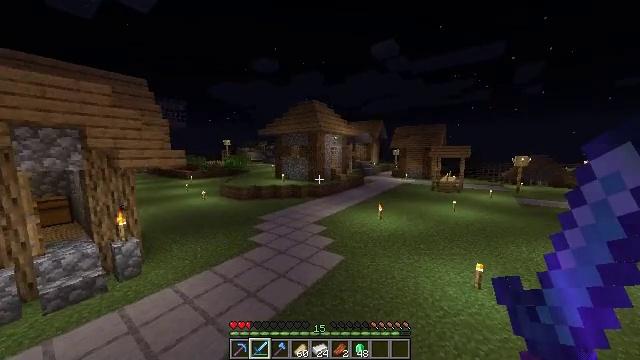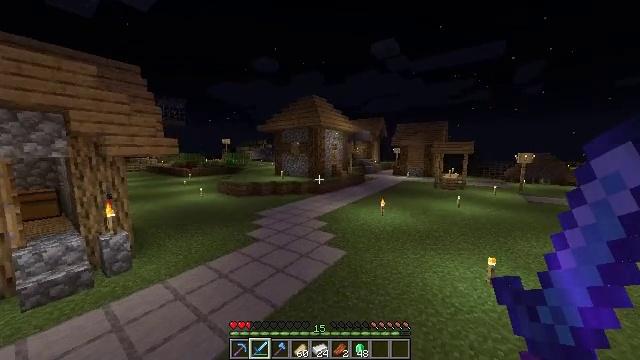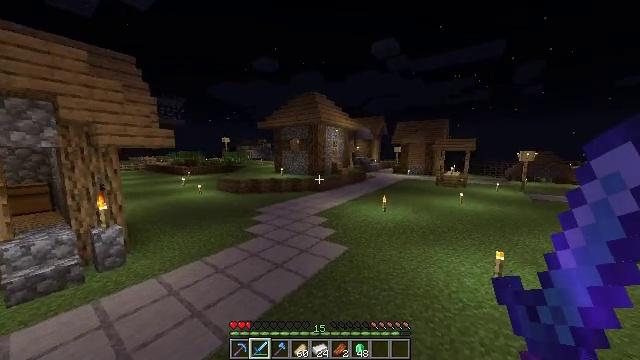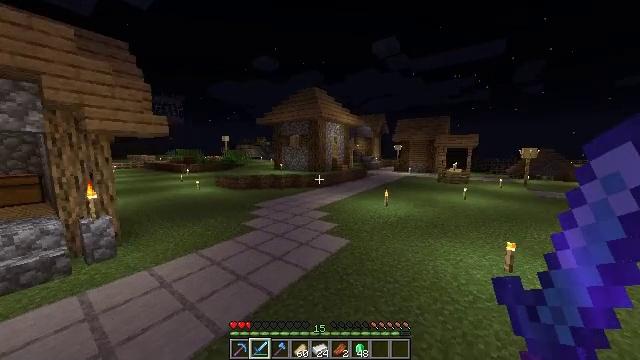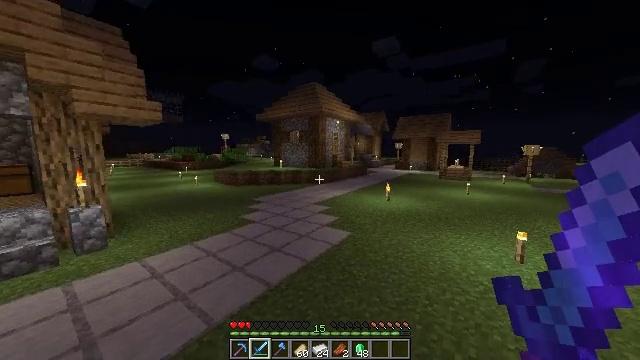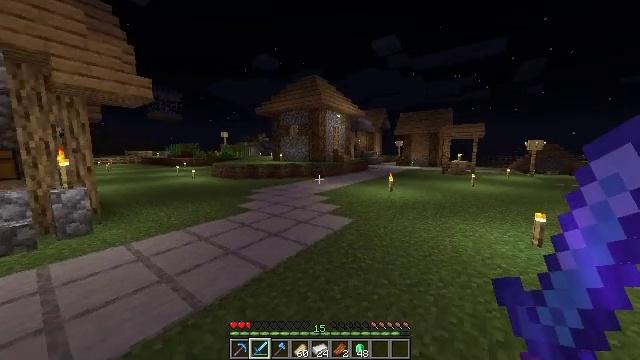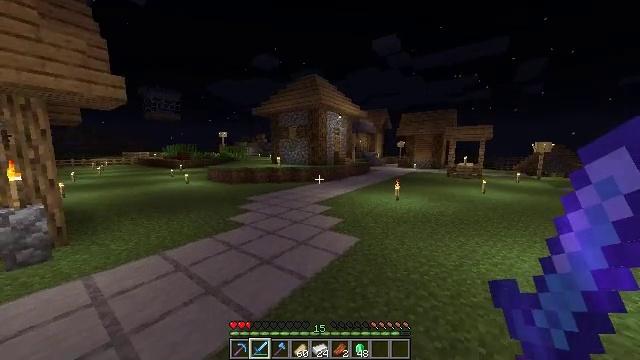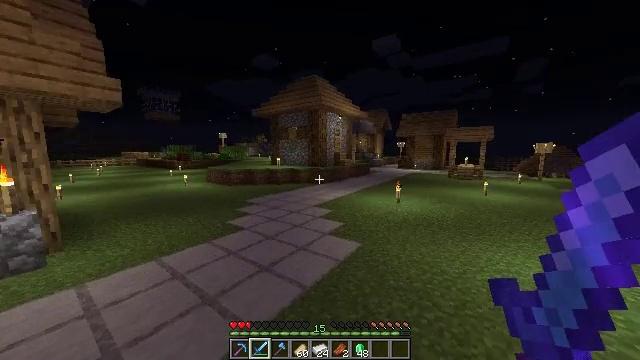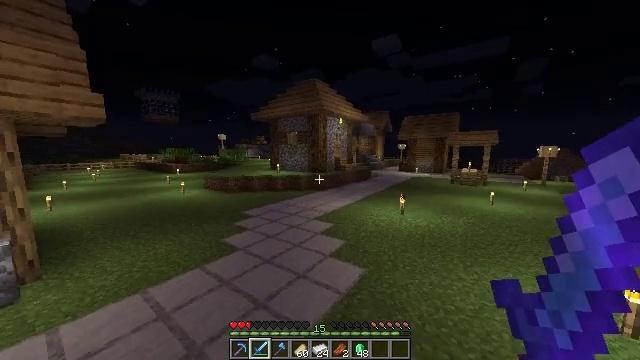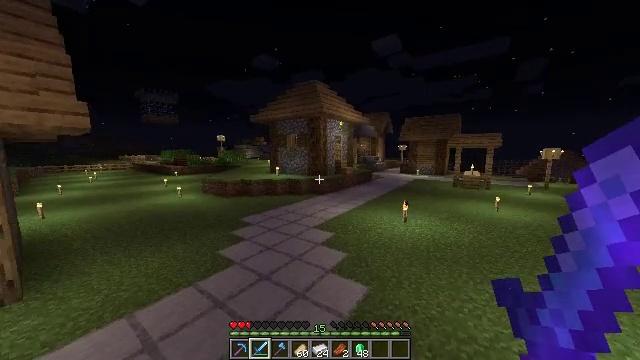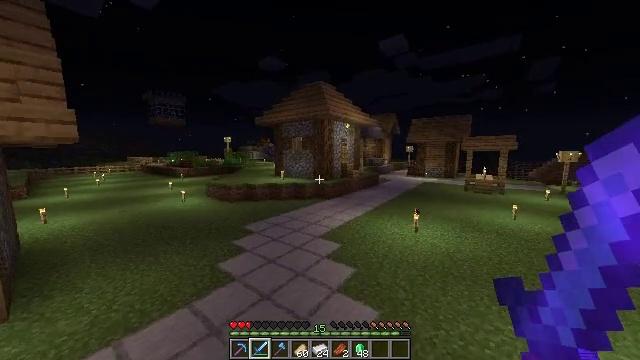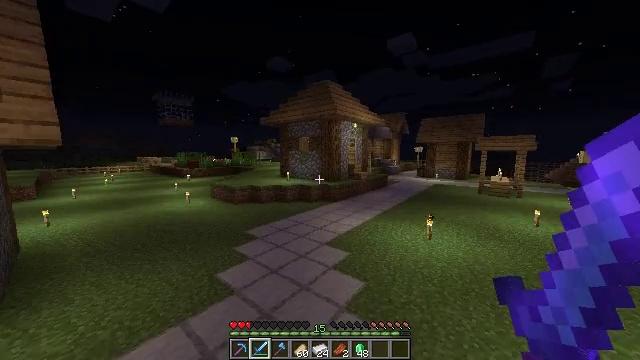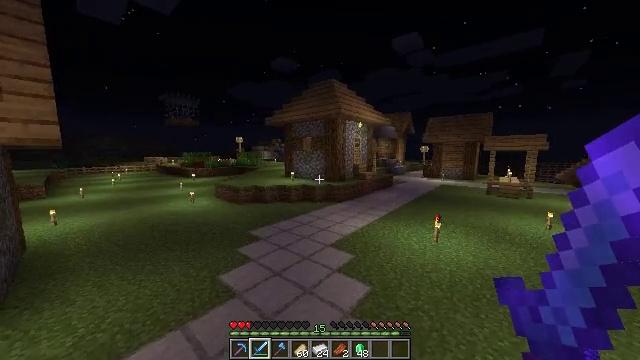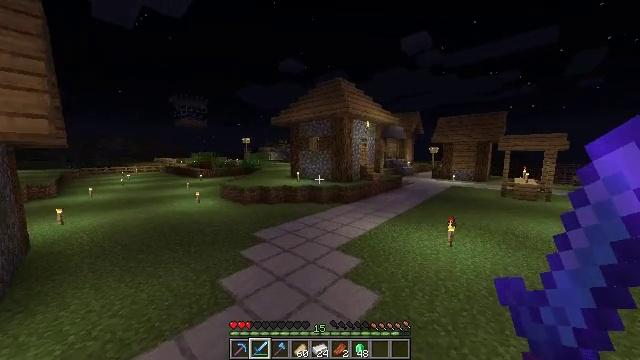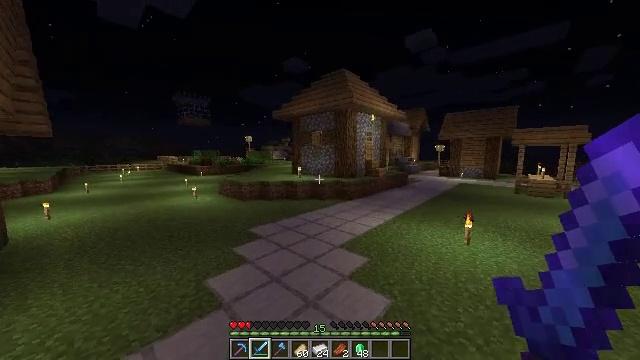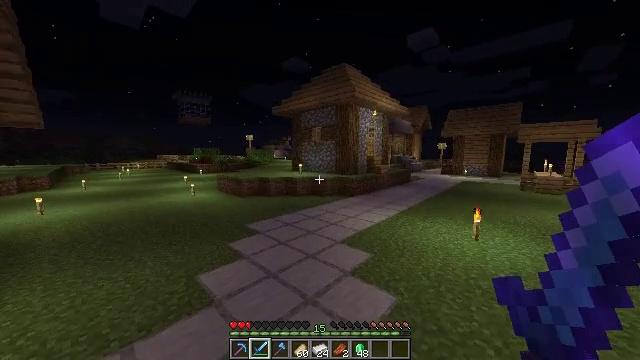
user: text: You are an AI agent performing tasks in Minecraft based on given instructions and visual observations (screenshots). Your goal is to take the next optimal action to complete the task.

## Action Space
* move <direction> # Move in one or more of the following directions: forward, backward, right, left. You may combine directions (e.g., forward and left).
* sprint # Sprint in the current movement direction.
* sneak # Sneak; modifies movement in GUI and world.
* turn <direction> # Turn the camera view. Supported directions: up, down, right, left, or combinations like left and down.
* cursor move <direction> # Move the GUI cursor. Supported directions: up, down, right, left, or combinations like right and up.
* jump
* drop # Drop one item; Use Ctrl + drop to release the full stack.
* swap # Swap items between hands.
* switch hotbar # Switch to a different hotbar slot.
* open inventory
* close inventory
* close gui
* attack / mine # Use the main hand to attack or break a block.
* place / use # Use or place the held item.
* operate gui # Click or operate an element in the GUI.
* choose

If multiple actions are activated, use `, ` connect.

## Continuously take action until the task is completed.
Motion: motion action
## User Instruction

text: Collect the oak planks from the structure.
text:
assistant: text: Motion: move forward, jump
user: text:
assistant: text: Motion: move forward, jump
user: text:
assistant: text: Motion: move forward, sprint, jump
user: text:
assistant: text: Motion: move forward, sprint, jump
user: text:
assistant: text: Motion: move forward, sprint, jump
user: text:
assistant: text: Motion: move forward, sprint, jump
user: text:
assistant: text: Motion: move forward, jump
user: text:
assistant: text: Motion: move forward, jump
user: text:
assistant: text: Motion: move forward, jump
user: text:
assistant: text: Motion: move forward, turn left, jump
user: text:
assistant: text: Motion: move forward, turn left, jump
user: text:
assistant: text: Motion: move forward, turn left, jump
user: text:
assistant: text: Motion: move forward, turn left, jump
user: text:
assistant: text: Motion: move forward, sprint, jump
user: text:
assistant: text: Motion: move forward, sprint, jump
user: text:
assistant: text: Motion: move forward, sprint, jump
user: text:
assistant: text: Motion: move forward, sprint, jump
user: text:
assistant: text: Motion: move forward, sprint, jump
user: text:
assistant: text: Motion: move forward, jump
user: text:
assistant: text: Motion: move forward, jump
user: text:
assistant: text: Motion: move forward, turn left, jump
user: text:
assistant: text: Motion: move forward, turn left, jump
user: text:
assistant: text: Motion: move forward, turn left, jump
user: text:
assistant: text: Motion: move forward, jump
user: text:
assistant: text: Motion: move forward, jump
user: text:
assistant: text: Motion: move forward, jump
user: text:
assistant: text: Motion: move forward, jump
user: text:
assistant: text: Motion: move forward, jump
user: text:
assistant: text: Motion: move forward, sprint, jump
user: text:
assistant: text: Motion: move forward, sprint, jump